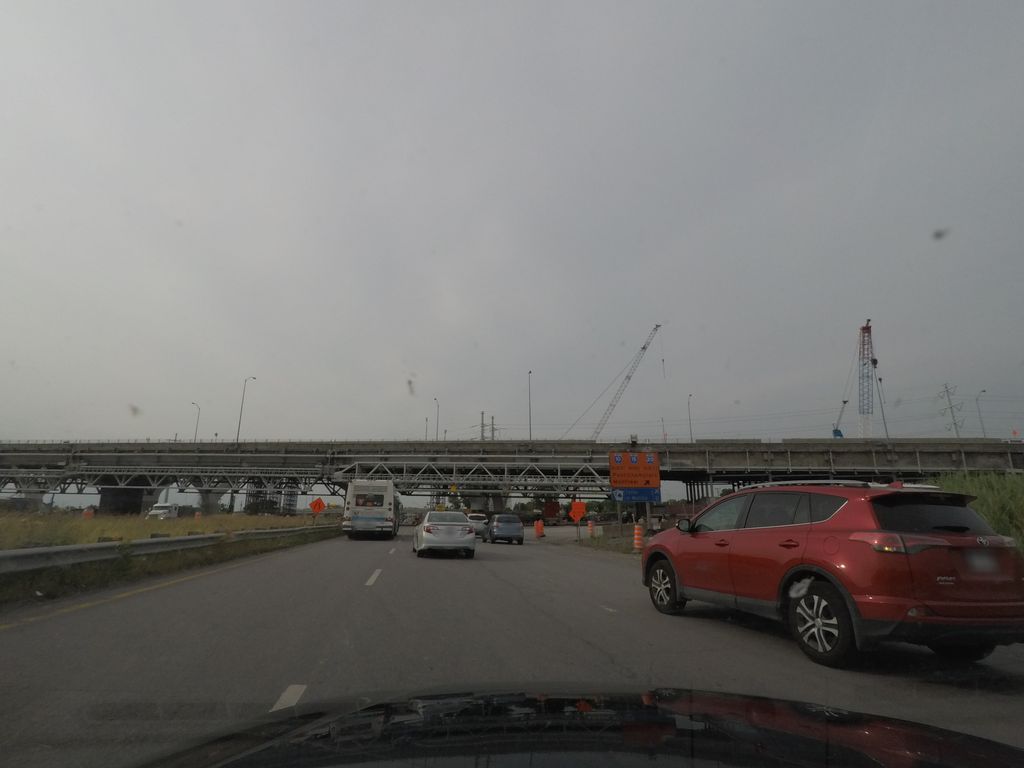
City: montreal